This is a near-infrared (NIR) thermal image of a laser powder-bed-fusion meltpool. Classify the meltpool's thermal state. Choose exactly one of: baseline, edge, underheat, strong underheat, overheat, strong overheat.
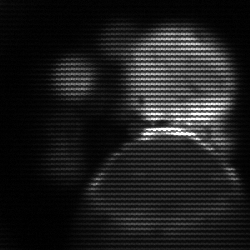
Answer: edge